【题型】填空题　【知识点】平面几何　【难度】easy
如图, 直线 $m$、$n$ 被直线 $l$ 所截, 已知 $m // n, \angle 1 = 70^\circ, \angle 2 : \angle 3 = 1:3$, 那么 $\angle 3 =$ \_\_\_\_\_\_

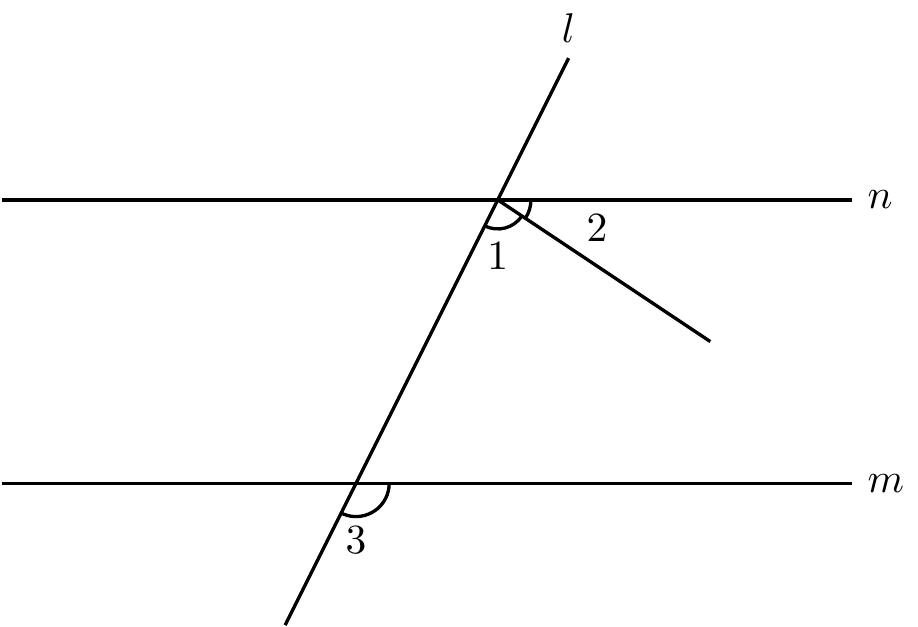
【解答】
解：$\because m // n$,

$\therefore \angle 3 = \angle 1 + \angle 2$,

$\because \angle 2 : \angle 3 = 1:3$,

$\therefore \angle 2 = \frac{1}{3} \angle 3$,

又 $\because \angle 1 = 70^\circ$,

$\therefore \angle 3 = 70^\circ + \frac{1}{3} \angle 3$,

$\therefore \angle 3 = 105^\circ$,

故答案为：$105^\circ$。